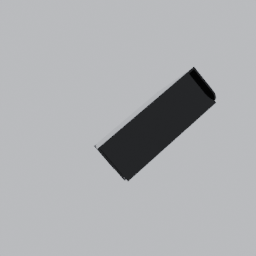
Label: furniture